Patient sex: M
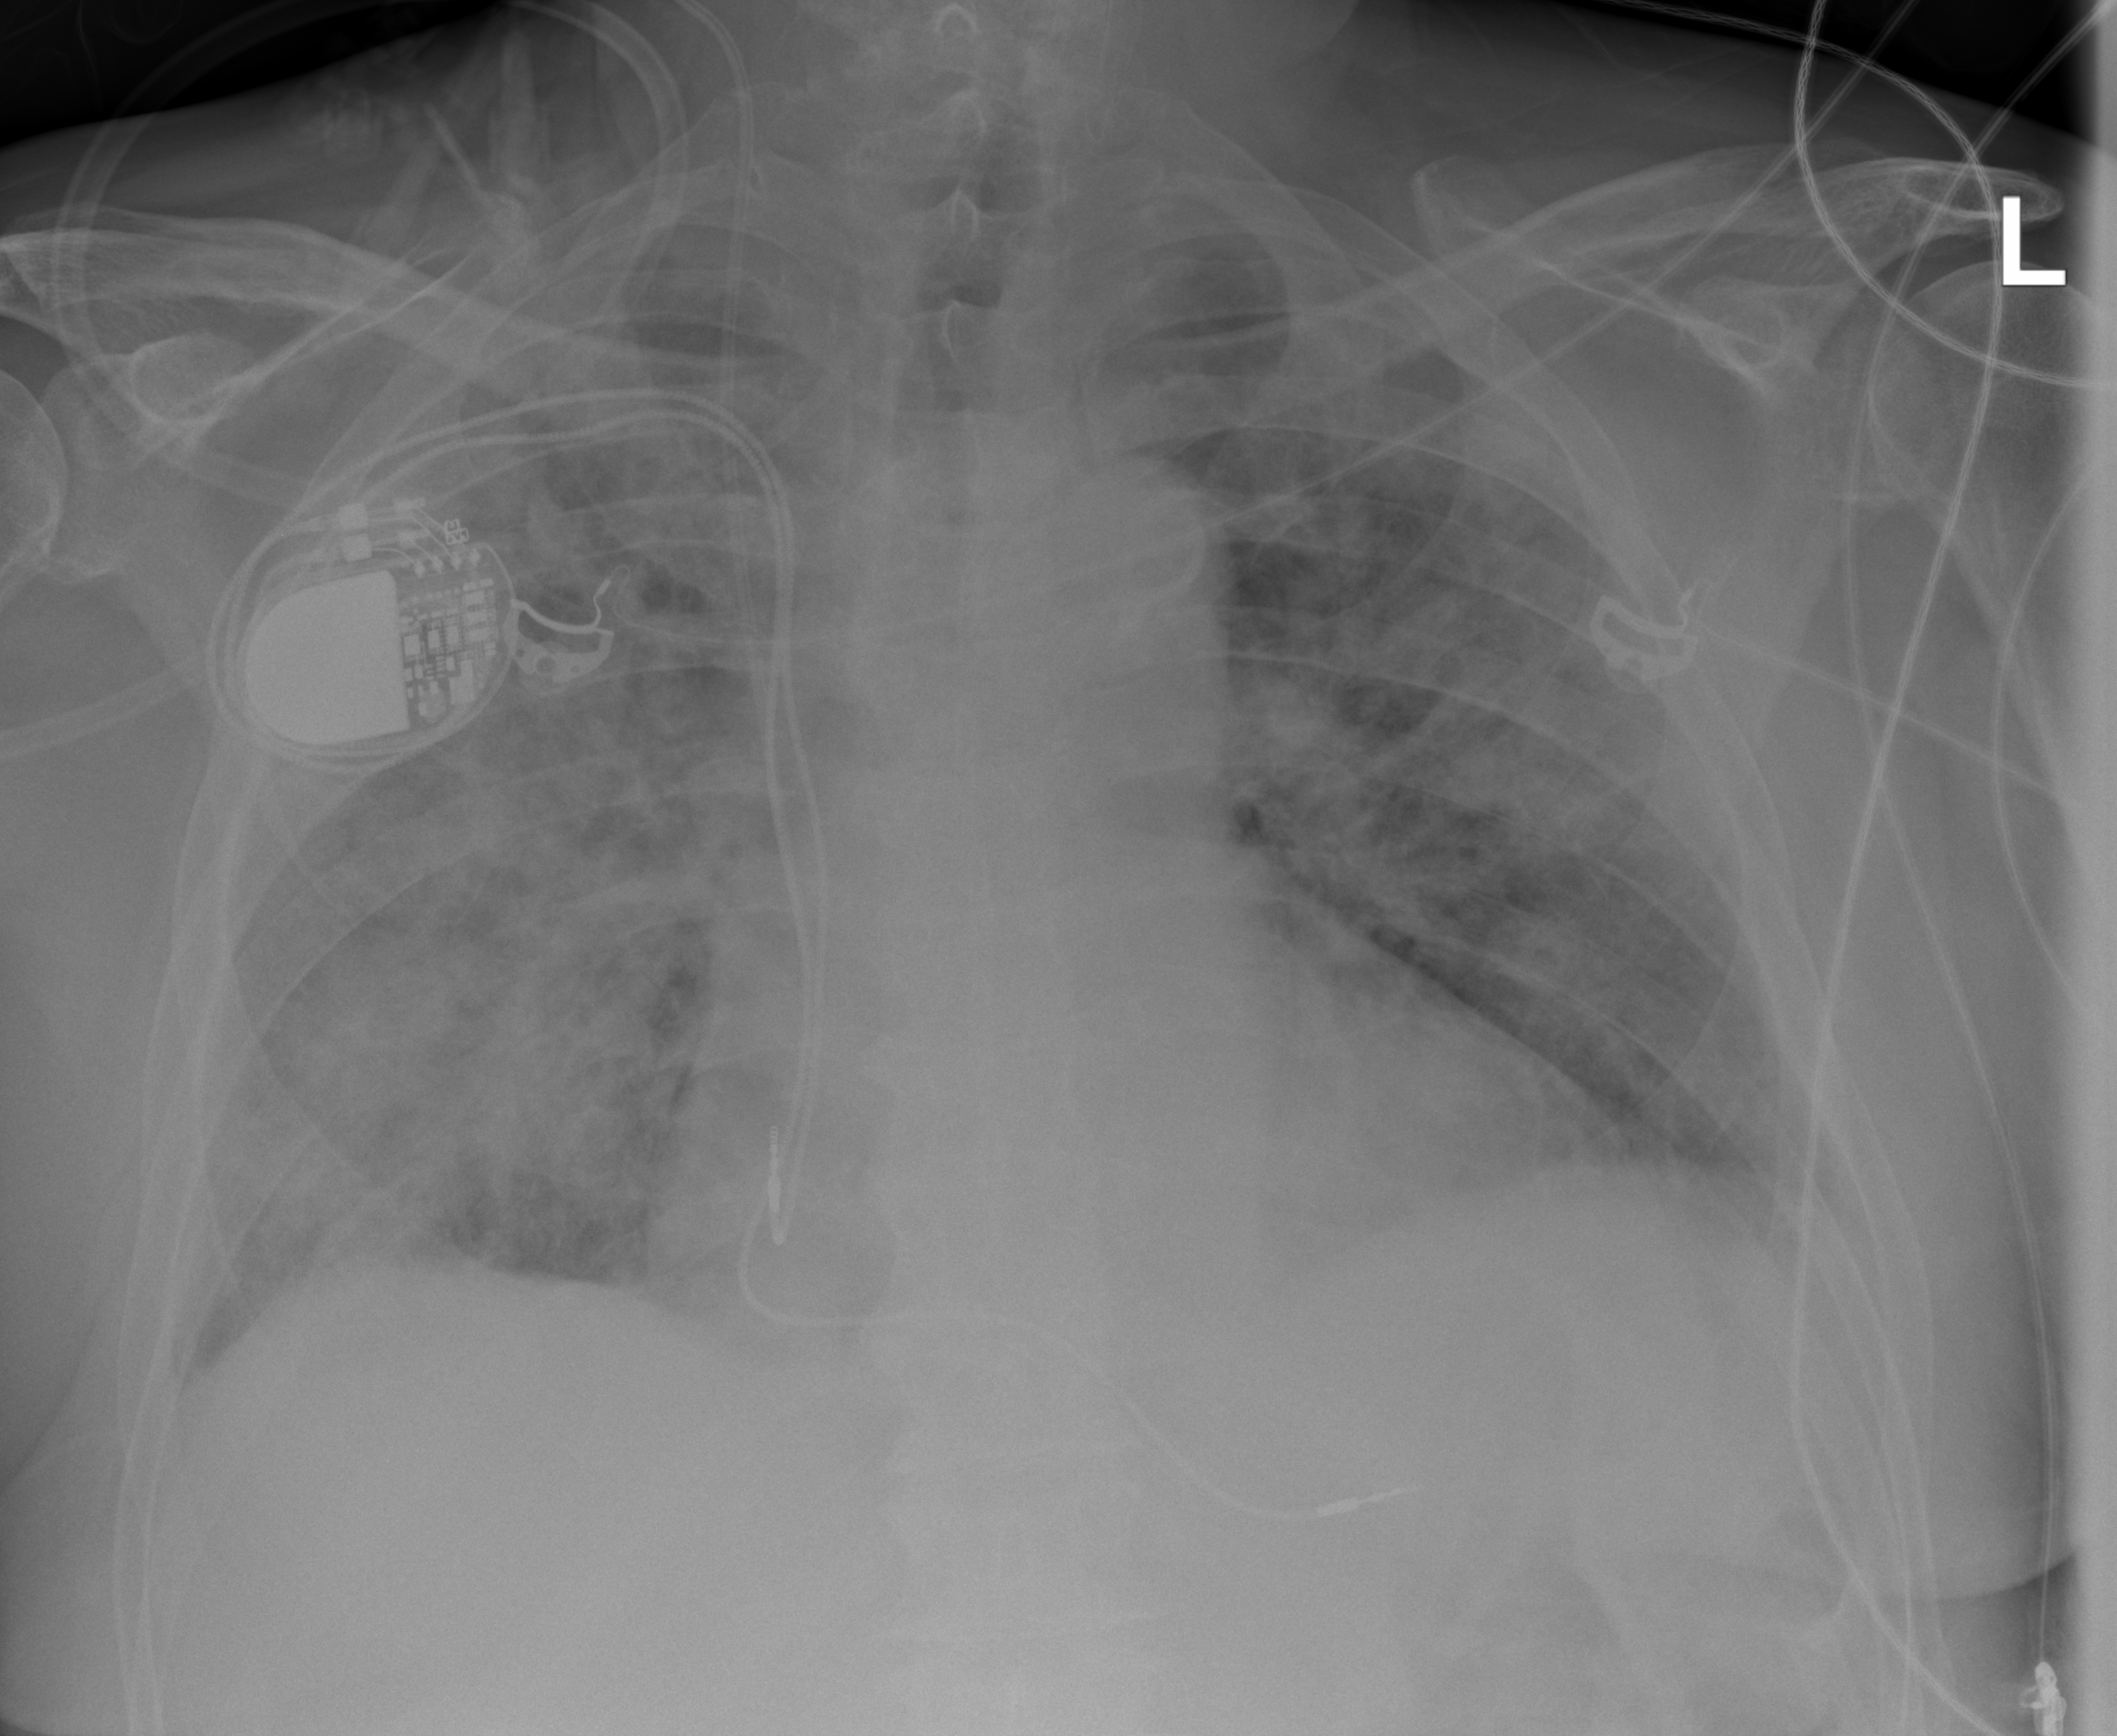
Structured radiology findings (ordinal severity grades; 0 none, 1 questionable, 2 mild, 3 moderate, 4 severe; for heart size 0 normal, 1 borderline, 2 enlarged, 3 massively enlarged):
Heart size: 2
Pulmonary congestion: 0
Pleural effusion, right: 0
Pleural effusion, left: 0
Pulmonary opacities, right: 4
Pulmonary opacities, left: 3
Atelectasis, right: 3
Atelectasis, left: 3